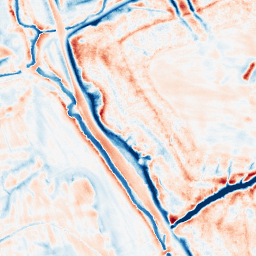
Category: edge_preserving
Decomposition family: bilateral
Decomposition parameters: d: 21
sigma_color: 50
sigma_space: 150
Upsampling method: edge_directed
Upsampling parameters: scale: 4
Upsampling scale: 4